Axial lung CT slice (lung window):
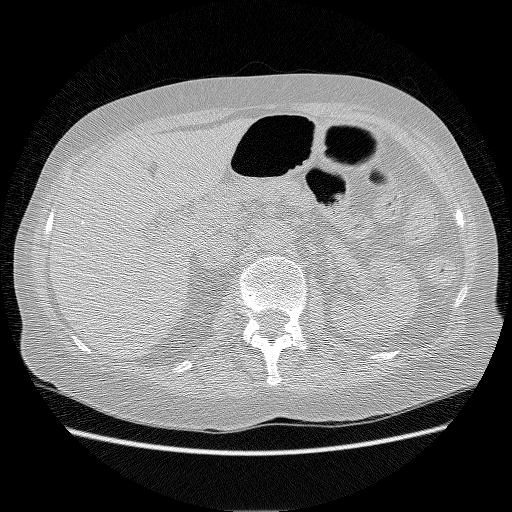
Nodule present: no